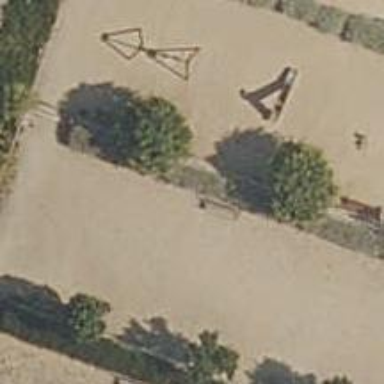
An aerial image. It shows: Playground area for leisure land.